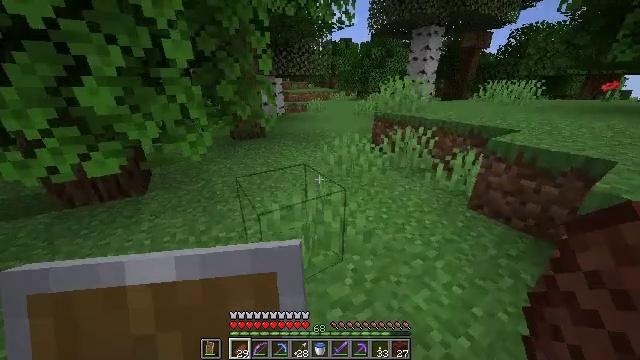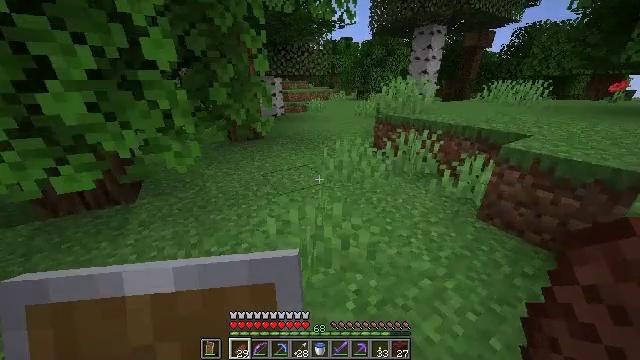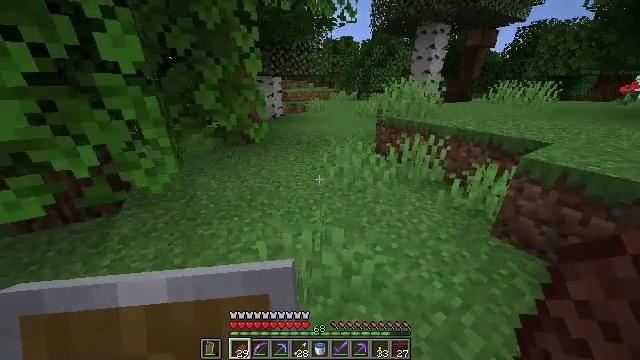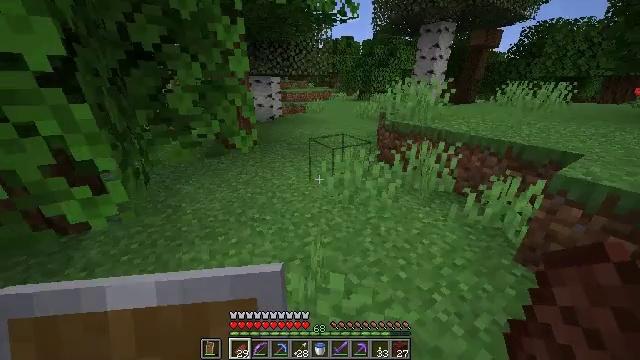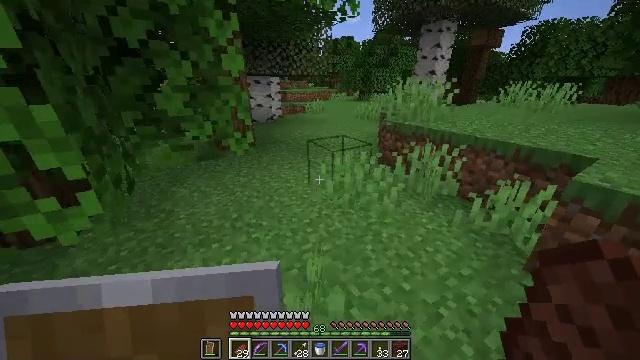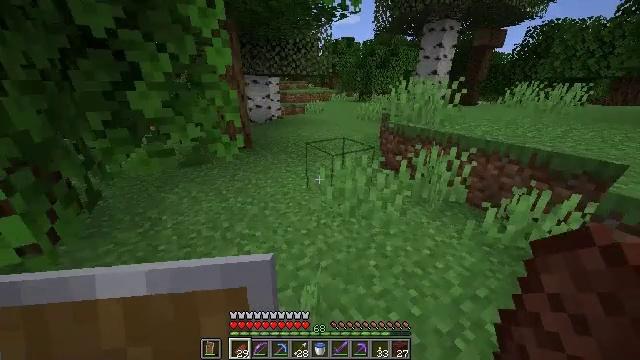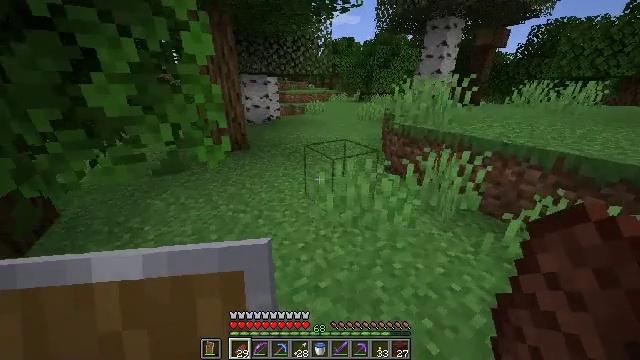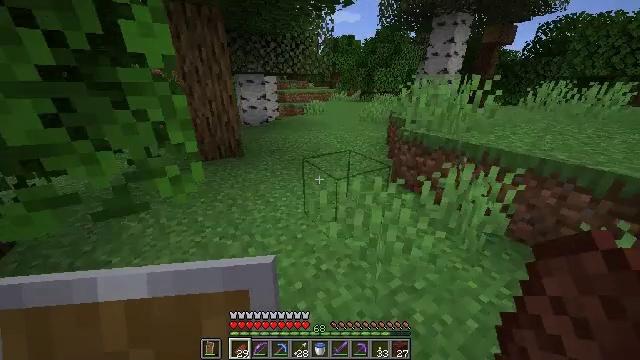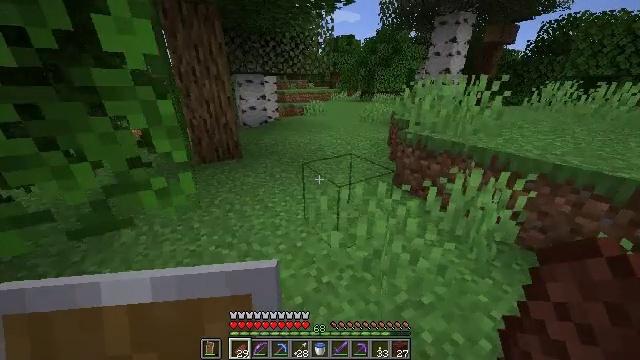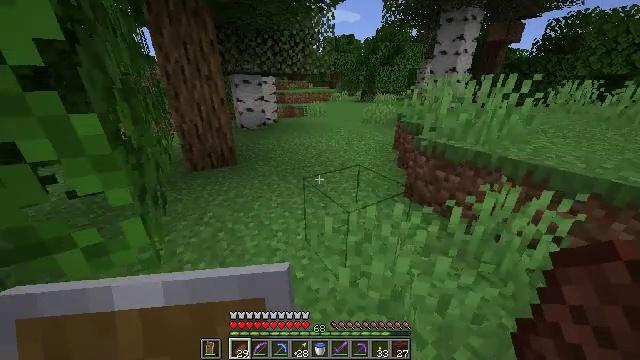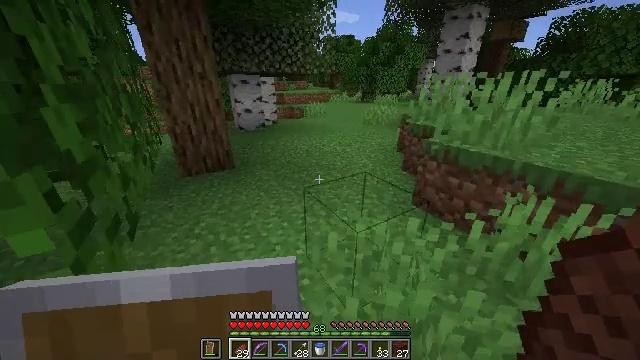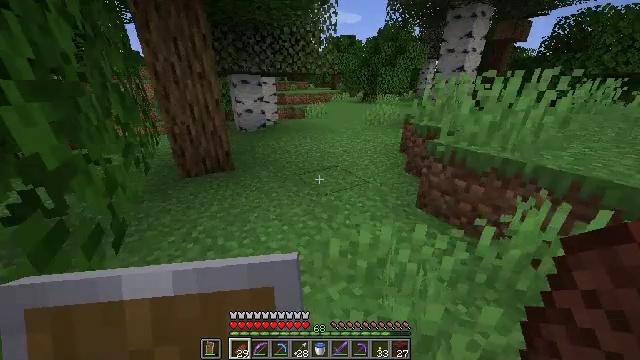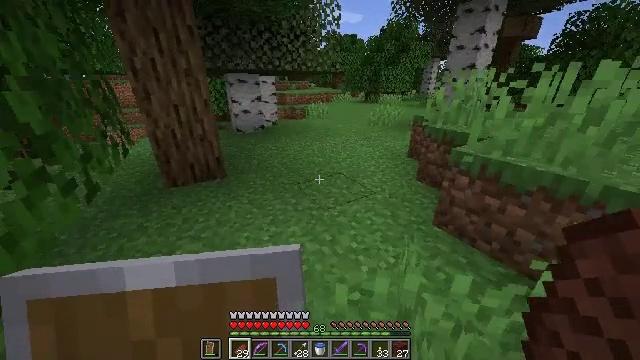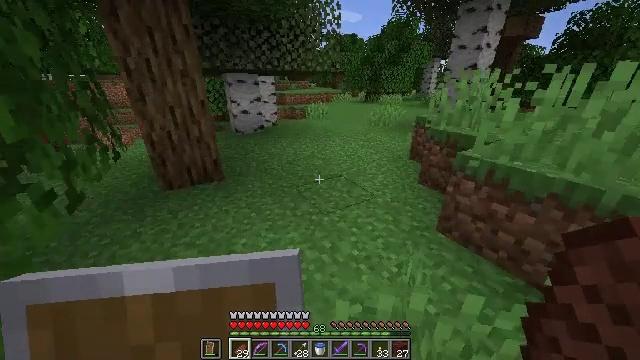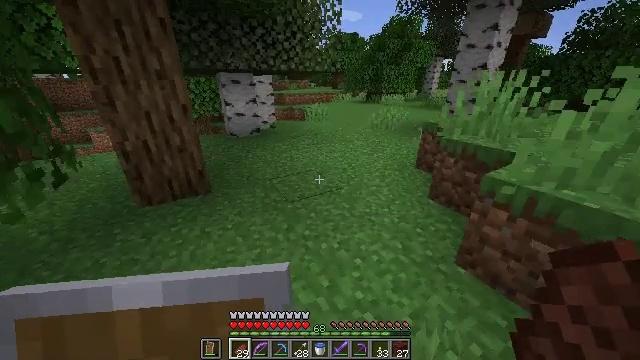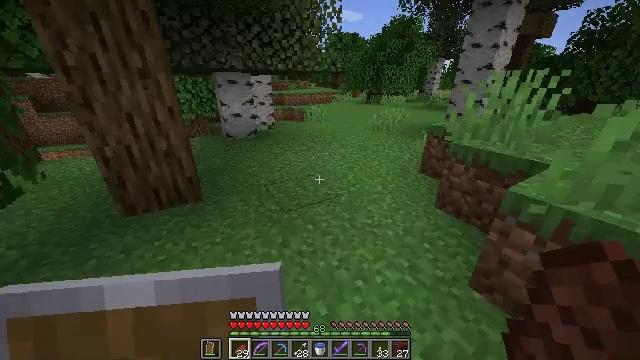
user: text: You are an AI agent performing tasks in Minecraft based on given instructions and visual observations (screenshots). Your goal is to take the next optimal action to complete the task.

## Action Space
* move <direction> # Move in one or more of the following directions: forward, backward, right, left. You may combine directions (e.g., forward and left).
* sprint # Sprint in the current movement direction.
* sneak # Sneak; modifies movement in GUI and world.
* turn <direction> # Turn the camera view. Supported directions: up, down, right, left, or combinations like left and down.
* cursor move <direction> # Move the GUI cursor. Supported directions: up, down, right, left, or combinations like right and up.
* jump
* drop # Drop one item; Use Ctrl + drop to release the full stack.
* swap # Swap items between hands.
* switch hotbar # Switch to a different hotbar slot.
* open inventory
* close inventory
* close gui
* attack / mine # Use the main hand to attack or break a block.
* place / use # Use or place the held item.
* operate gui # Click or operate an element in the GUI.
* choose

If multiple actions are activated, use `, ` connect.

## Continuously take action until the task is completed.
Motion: motion action
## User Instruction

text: Attack the pumpkin to gather it.
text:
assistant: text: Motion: move forward
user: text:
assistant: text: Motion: move forward
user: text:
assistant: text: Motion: move forward
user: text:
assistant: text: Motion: move forward
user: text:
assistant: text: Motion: move forward
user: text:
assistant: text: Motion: move forward
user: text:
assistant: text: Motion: move forward
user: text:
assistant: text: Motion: move forward
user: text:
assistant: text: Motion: move forward
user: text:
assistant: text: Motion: move forward
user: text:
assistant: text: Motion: move forward
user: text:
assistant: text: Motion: move forward
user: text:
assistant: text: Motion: move forward
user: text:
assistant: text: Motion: move forward
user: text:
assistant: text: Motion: move forward
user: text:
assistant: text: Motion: move forward
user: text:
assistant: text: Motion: move forward
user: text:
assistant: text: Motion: move forward
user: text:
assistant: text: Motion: move forward
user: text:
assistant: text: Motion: move forward
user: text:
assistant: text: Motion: move forward, turn right
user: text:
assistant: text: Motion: move forward, turn right
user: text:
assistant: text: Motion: move forward, turn right
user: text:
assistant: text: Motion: move forward, jump
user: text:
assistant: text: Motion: move forward, jump
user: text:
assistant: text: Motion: move forward, jump
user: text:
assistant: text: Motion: move forward and move right, jump
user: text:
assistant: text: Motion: move forward and move right, jump
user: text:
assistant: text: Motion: move forward and move right, jump
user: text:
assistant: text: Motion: move forward and move right